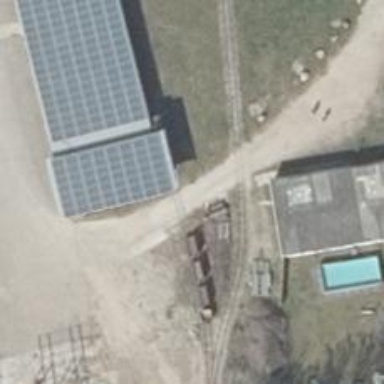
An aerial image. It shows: Narrow-gauge railway.